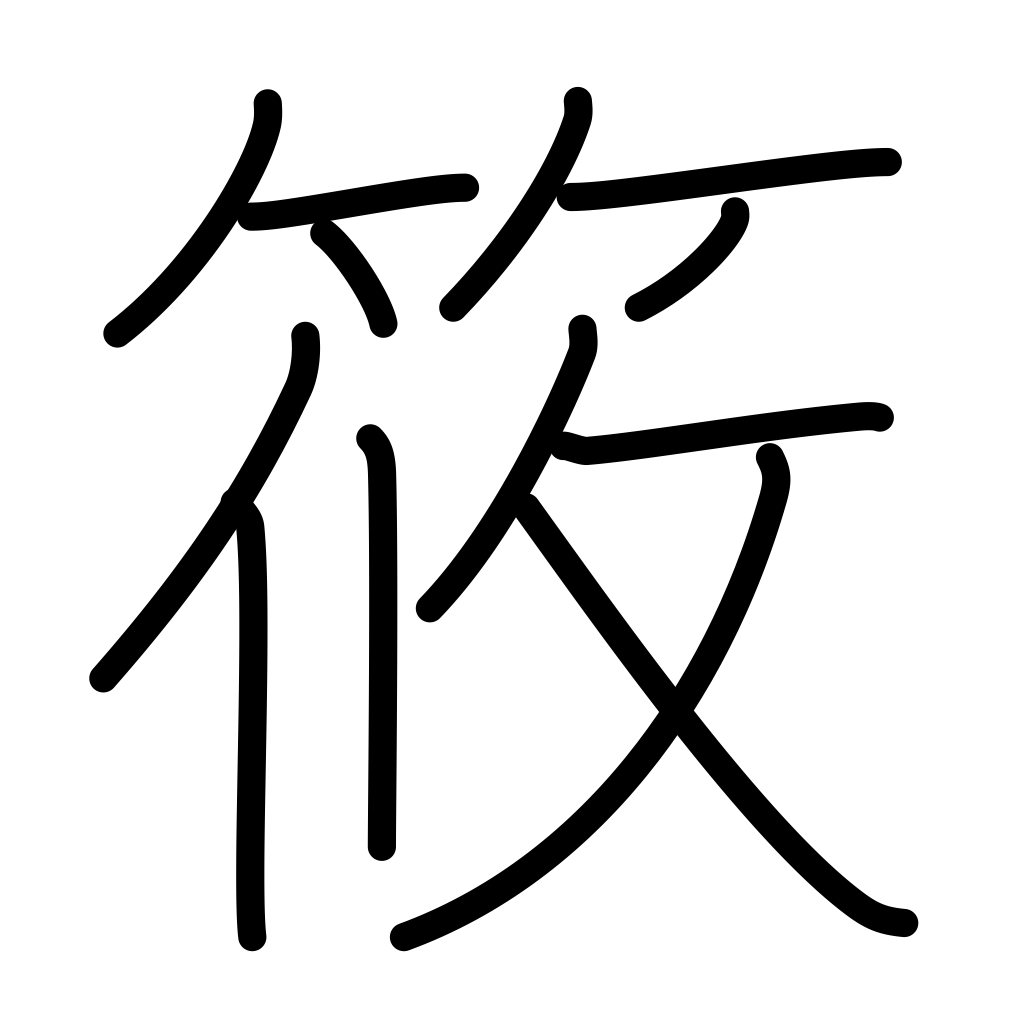
Meaning: dwarf bamboo, diminutive in person's name